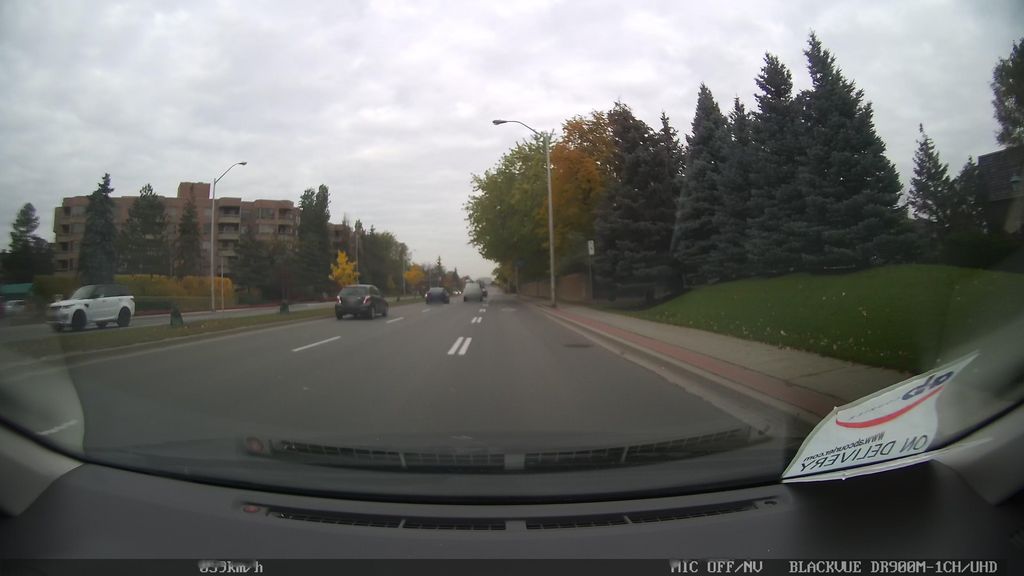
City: toronto